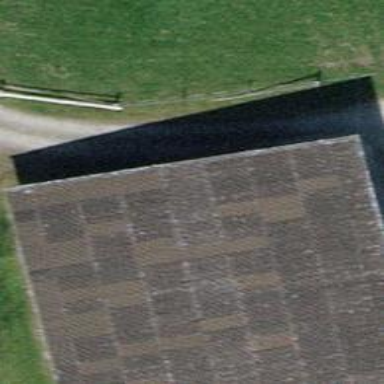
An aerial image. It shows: View of roof of building.